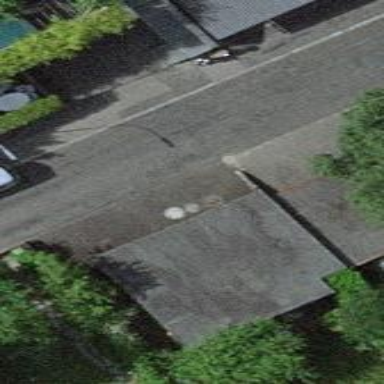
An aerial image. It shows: Group of garages.